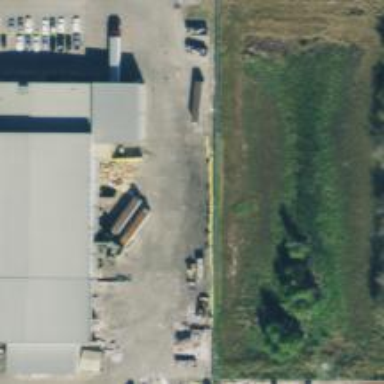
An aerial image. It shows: Industrial building used as recycling center with metal sheet roof.